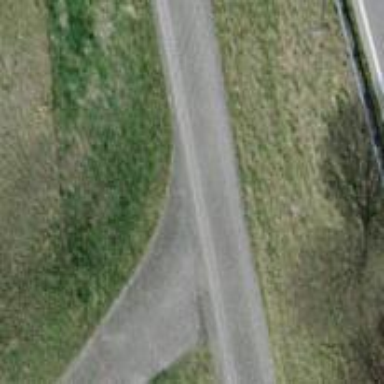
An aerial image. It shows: Asphalt track with grade 1 tracktype.